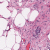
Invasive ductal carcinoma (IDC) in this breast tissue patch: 1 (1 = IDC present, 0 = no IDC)